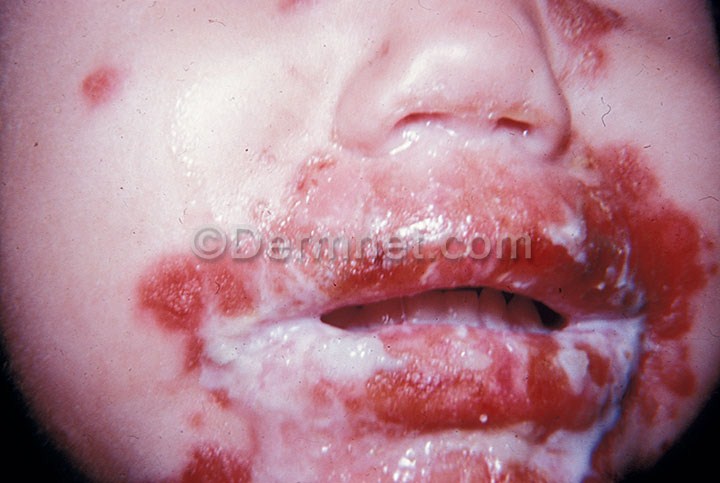
Disease: Systemic Disease